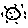
Label: sun